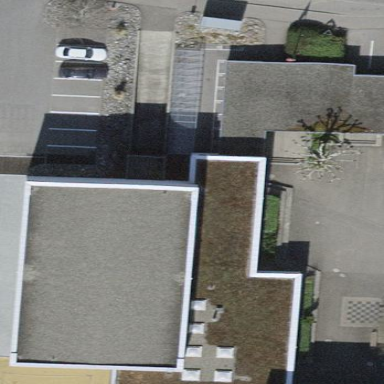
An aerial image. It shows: Public building.